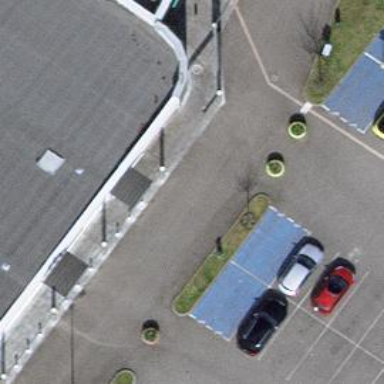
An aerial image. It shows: Bicycle parking area.